RGB frame:
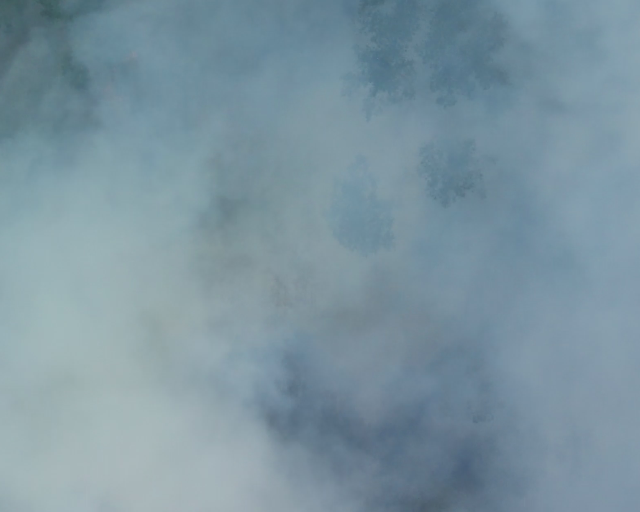
Thermal frame:
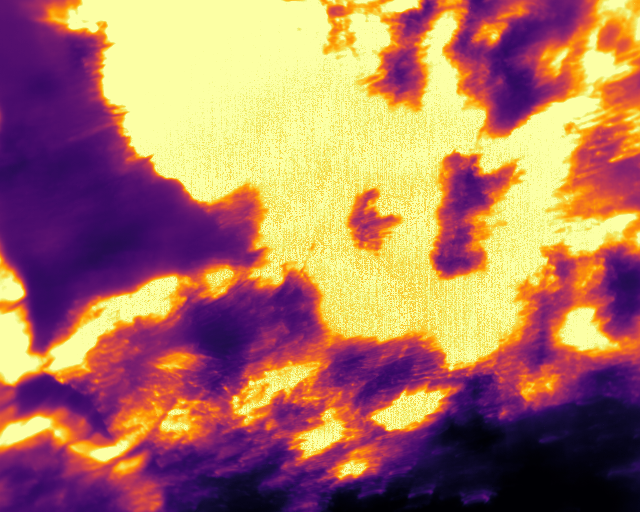
Captured: 2026-02-26 03:09:47
Pixels at or above 80 °C: 244308 (fraction of frame: 0.7456)